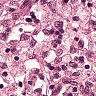
Metastatic tissue present: no